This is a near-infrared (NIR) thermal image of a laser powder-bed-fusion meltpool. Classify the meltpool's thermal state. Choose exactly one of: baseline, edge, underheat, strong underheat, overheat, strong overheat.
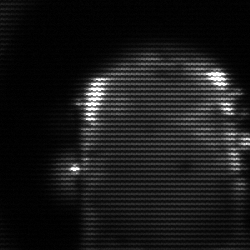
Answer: baseline